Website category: university
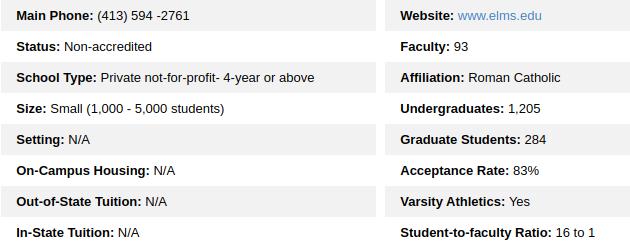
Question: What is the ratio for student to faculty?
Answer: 16 to 1

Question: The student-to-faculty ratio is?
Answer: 16 to 1